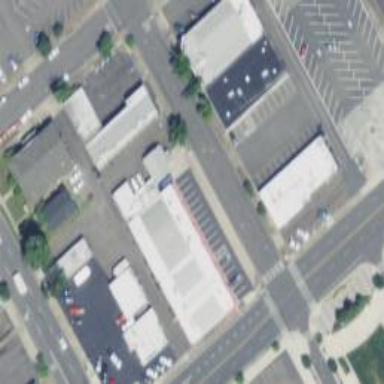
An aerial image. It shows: Commercial building.